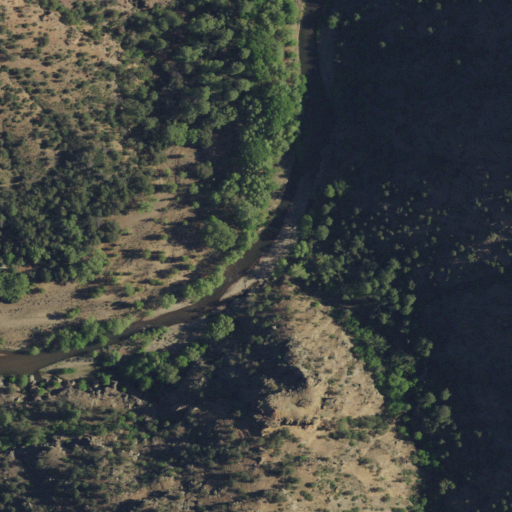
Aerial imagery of valley in New Mexico named Panther Canyon containing evergreen forest, shrub, woody wetlands, and herbaceous wetlands